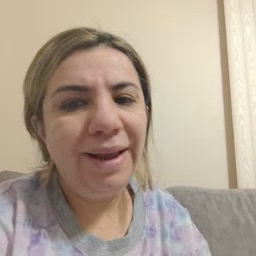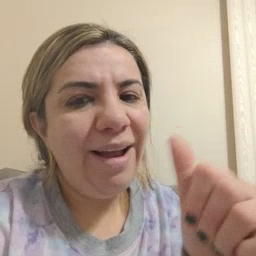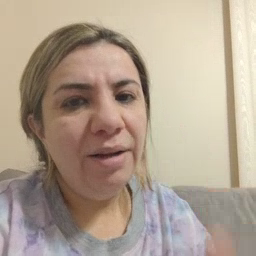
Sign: nuts